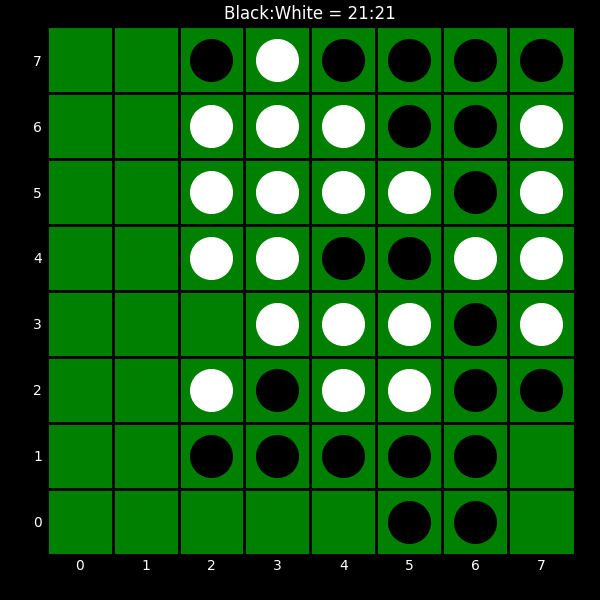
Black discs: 21
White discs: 21